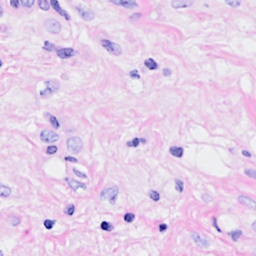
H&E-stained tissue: Breast